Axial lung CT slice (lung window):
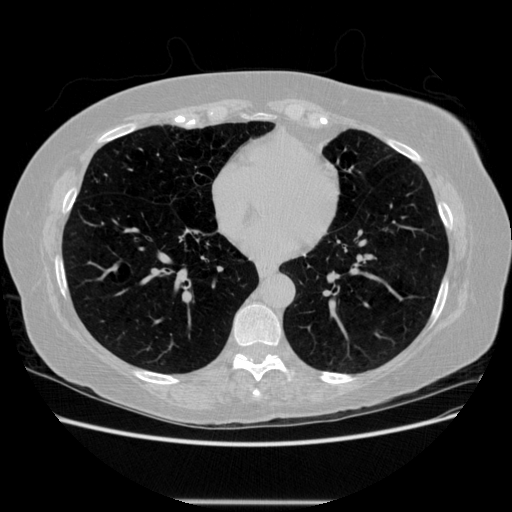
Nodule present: no